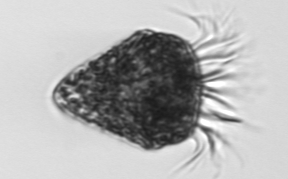
Label: Strombidium_morphotype2